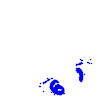
Particle: electron